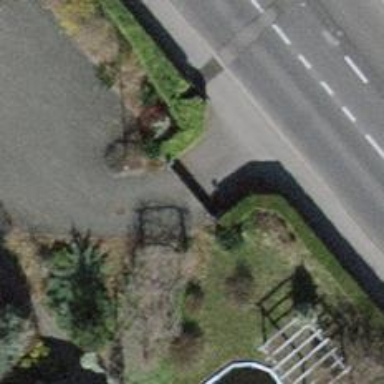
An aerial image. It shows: Gate.